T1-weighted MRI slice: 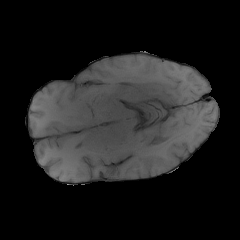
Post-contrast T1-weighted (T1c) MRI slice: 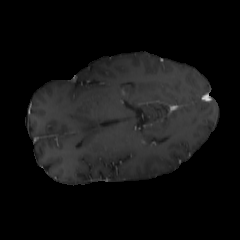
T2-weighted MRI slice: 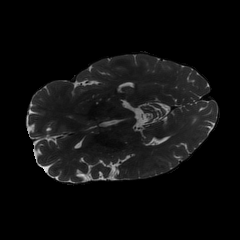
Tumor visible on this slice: no